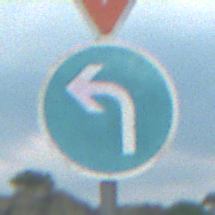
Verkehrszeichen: VorgeschriebeneFahrtrichtungLinks
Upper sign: VorfahrtGewaehren
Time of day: MorningAfternoon
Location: Outdoor (Nature)
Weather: PartlyCloudy
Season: NotSpecified
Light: Natural